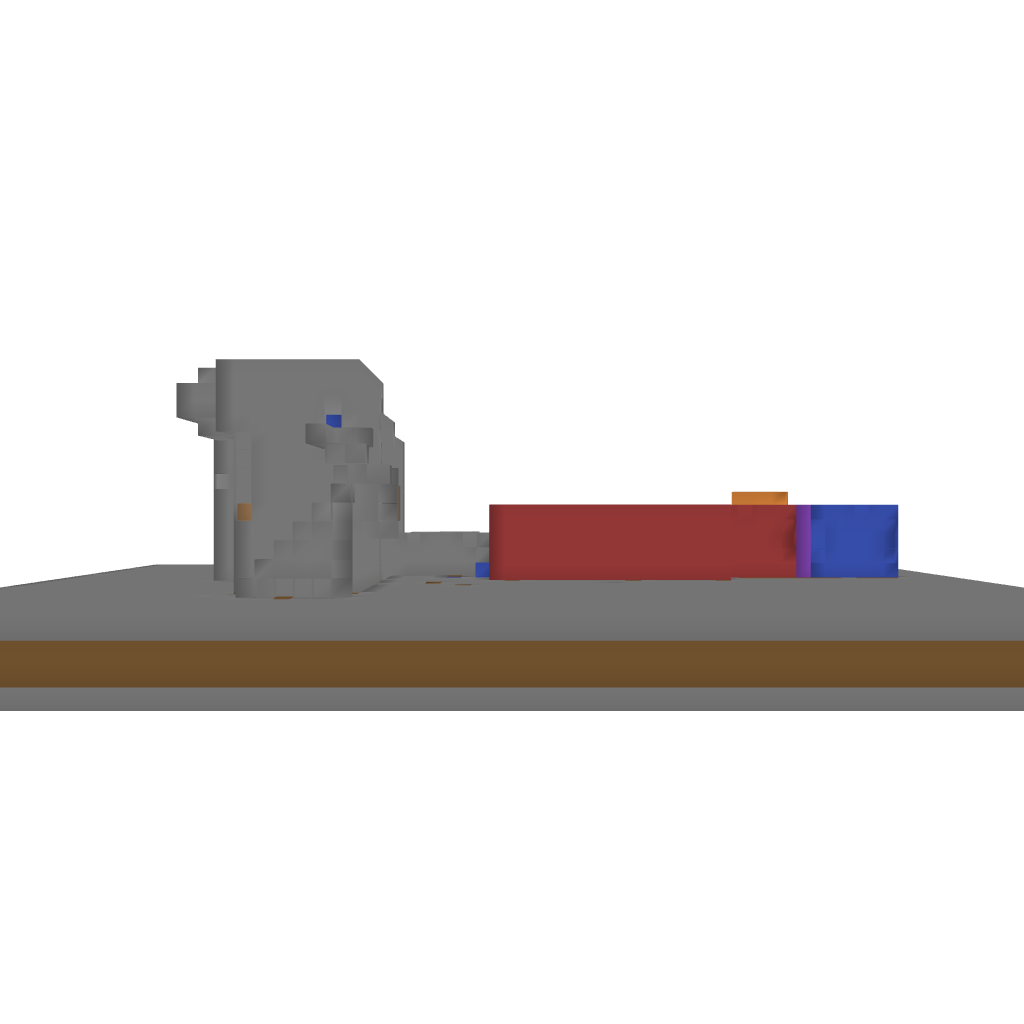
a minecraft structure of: - Part of Mind- Adventure Map 1.7.4 Demo [German] bad low quality